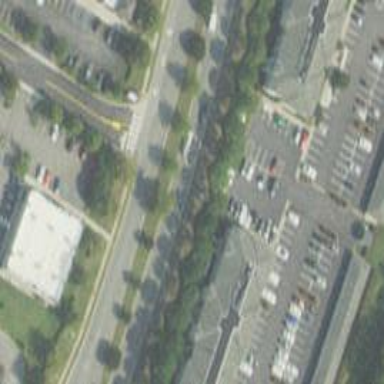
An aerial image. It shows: Marked road crossing.